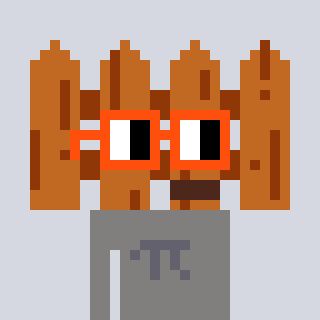
a pixel art character with square orange glasses, a fence-shaped head and a bluegrey-colored body on a cool background